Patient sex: M
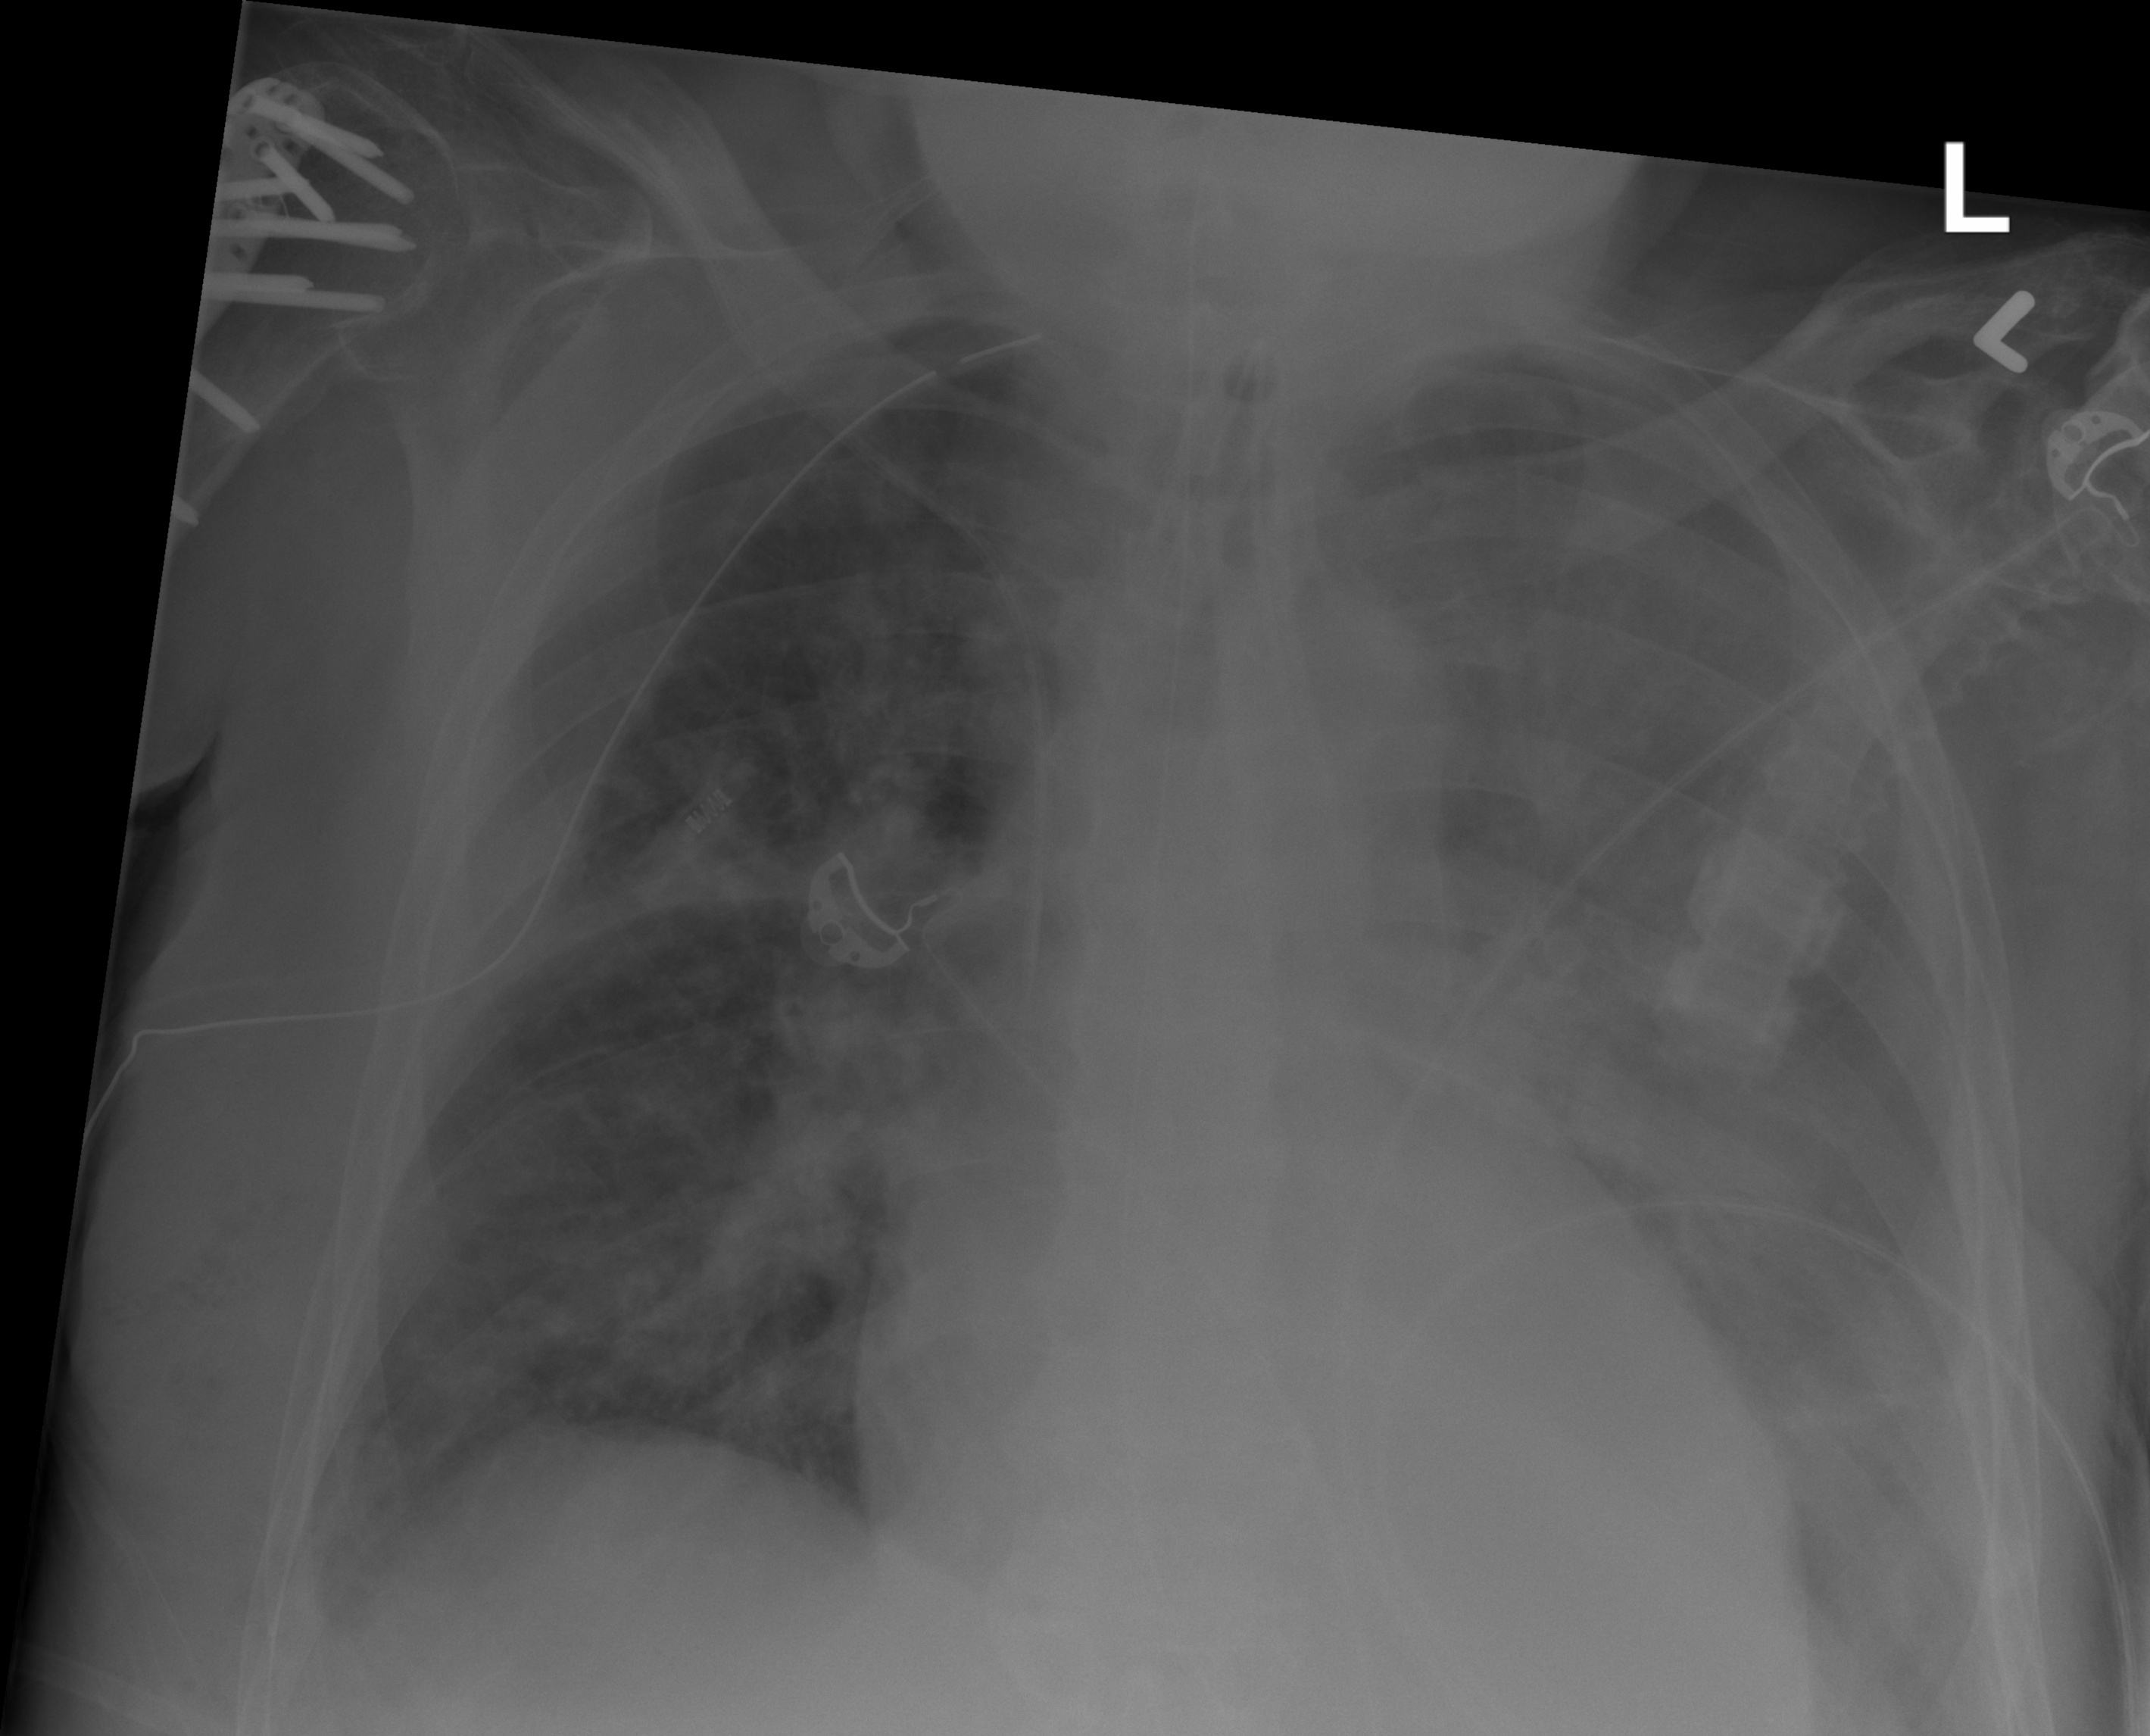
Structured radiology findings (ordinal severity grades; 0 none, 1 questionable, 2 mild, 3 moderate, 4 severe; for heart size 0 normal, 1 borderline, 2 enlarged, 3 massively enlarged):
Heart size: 0
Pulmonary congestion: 0
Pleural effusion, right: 0
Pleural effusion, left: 3
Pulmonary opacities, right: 2
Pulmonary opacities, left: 0
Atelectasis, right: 2
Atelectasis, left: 3